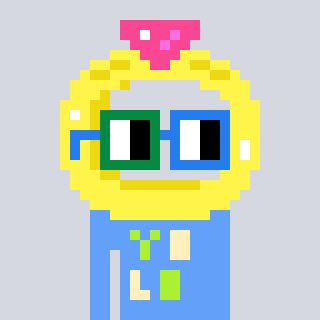
a pixel art character with square green and blue glasses, a ring-shaped head and a blue-colored body on a cool background